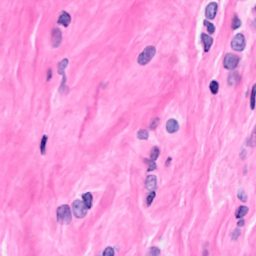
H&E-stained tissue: Breast